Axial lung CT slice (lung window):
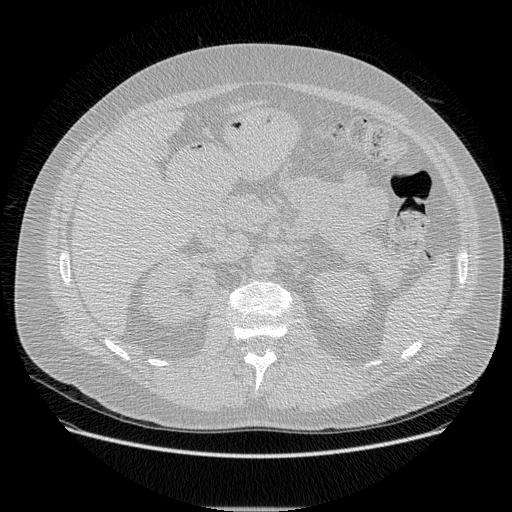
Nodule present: no